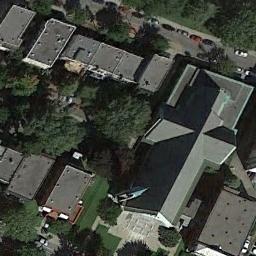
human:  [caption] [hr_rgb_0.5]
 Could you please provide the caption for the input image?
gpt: The church with a gray roof is surrounded by some buildings and trees .

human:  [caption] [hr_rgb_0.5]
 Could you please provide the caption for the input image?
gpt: This is a church with many trees in the middle .

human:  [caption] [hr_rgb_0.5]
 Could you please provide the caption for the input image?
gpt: The church with a cross-shaped roof and other buildings are next to it .

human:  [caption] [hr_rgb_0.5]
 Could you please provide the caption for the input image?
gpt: A church with a turquoise roof, Surrounded by many trees, There are many buildings and a driving road around the church .

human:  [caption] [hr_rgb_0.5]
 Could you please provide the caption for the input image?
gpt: There are many trees near the church .